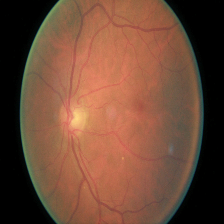
Diabetic retinopathy grade: Moderate